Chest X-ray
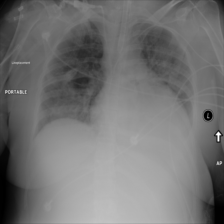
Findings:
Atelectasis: negative
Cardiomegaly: positive
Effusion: positive
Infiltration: positive
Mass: negative
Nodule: negative
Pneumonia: negative
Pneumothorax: negative
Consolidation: positive
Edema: negative
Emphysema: negative
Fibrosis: negative
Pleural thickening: negative
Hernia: negative